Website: ulta-beauty
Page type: address-validator
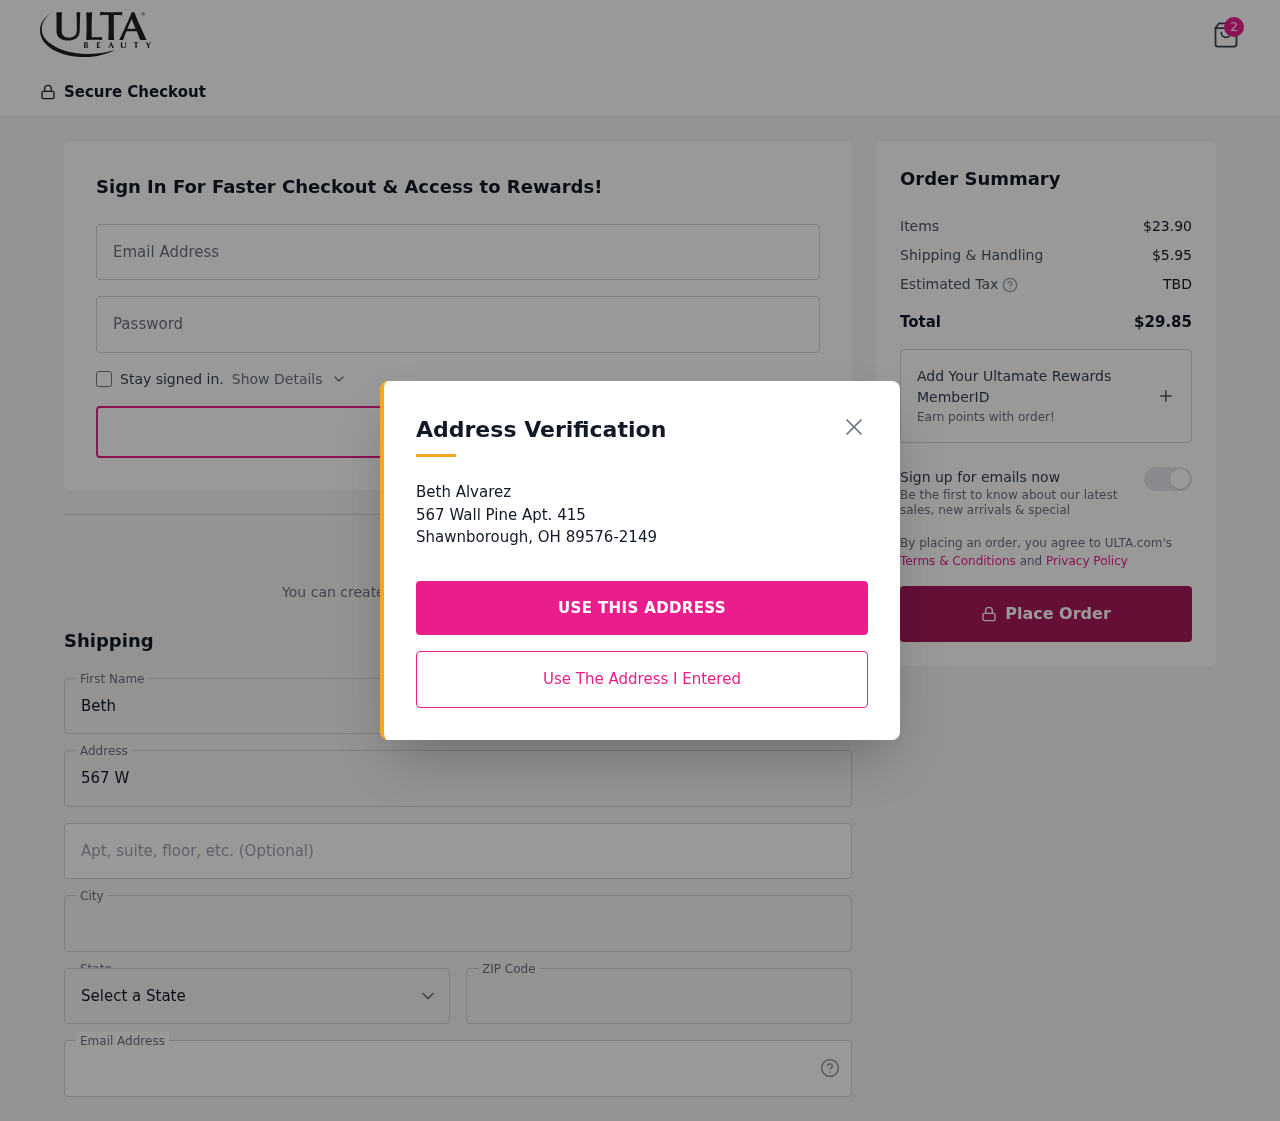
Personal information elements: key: PII_CITY
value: Shawnborough
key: PII_EMAIL
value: balvarez@hotmail.com
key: PII_FIRSTNAME
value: Beth
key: PII_LASTNAME
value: Alvarez
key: PII_POSTCODE
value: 89576
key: PII_STATE_ABBR
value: OH
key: PII_STREET
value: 567 Wall Pine Apt. 415
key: PII_STREET2
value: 567 Wall Pine Apt. 415
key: PII_STREET2
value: Suite 869
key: PII_FULLNAME2
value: Beth Alvarez
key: PII_CITY2
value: Shawnborough
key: PII_STATE_ABBR2
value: OH
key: PII_POSTCODE_FULL
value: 89576
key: PII_POSTCODE_EXT
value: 2149
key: PII_POSTCODE_NUMERIC
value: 89576
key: PII_POSTCODE_EXT_NUMERIC
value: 2149
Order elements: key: ORDER_NUM_ITEMS
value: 2
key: ORDER_SUBTOTAL
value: $23.90
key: ORDER_SHIPPING_COST
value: $5.95
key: ORDER_TOTAL
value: $29.85